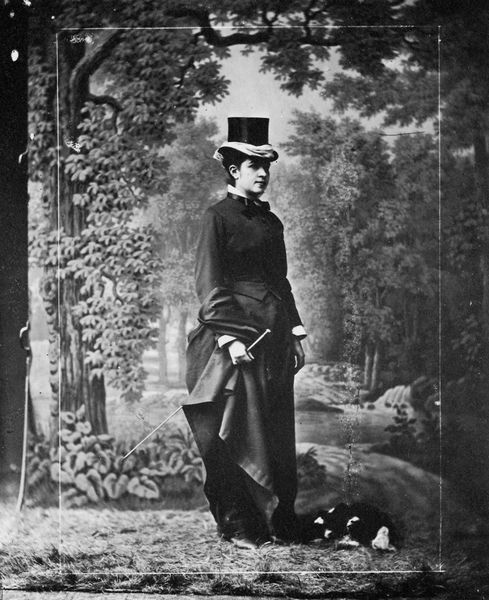
Titel: Dame in Reitkleidung
Künstler: Gebrüder Alinari
Schlagwörter: baum, hand, schatten, weiß, bäume, landschaft, see, frau, grau, hut, kleid, licht, mund, nase, ohr, profil, schwarz, dame, gras, hund, tuch, weg, rock, zylinder, alt, jacke, falten, rahmen, portrait, porträt, stehend, kinn, wald, stock, reiterin, stab, foto, fotografie, photographie, schwarz weiß, photo, gerte, walt